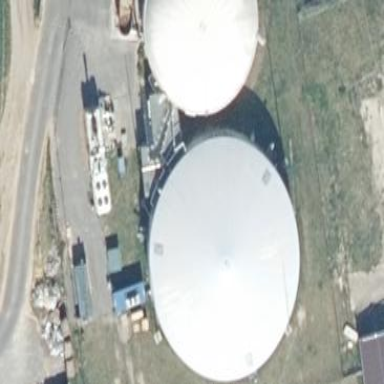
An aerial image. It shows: Silo.